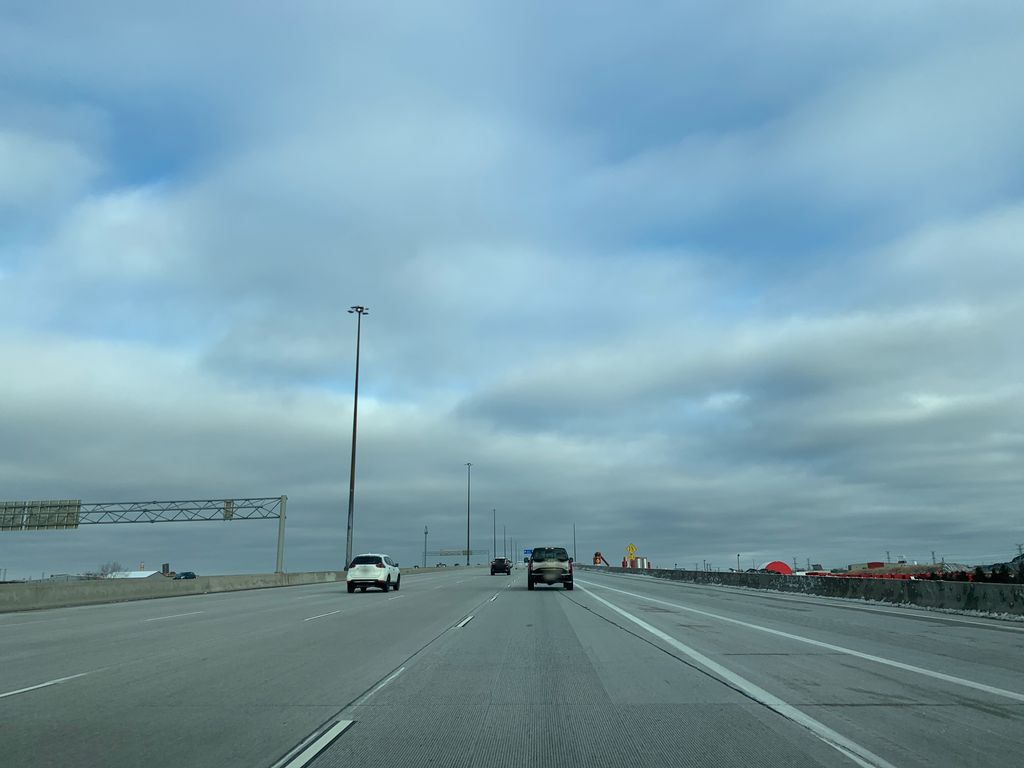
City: toronto